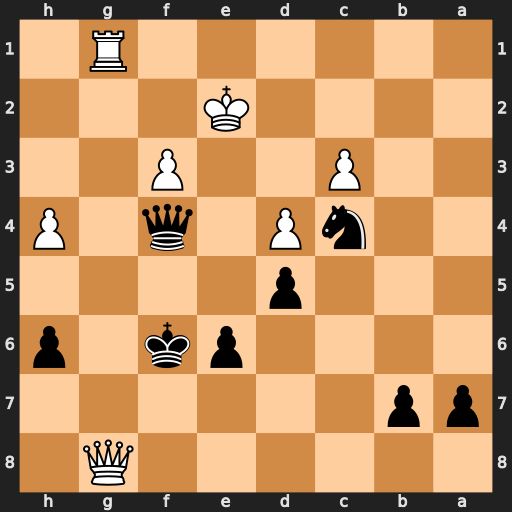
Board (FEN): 6Q1/pp6/4pk1p/3p4/2nP1q1P/2P2P2/4K3/6R1
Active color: b
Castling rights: -
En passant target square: -
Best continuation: Qd2+ Kf1 Ne3#